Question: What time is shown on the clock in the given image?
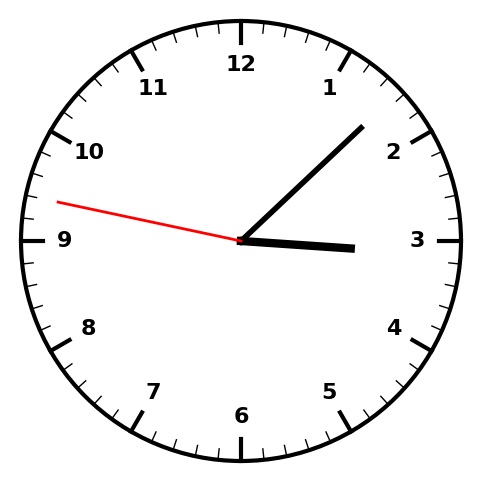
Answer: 03:07:47